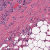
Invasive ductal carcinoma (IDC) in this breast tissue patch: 0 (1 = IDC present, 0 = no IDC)